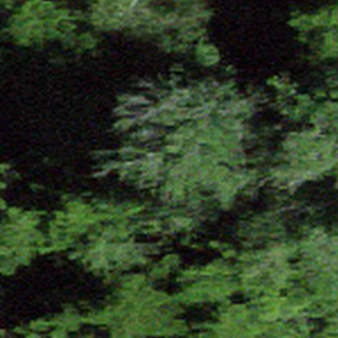
Label: other